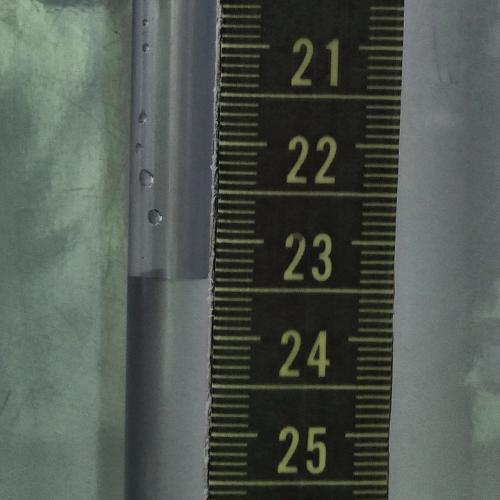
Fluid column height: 23.4 cm